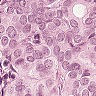
Metastatic tissue present: yes